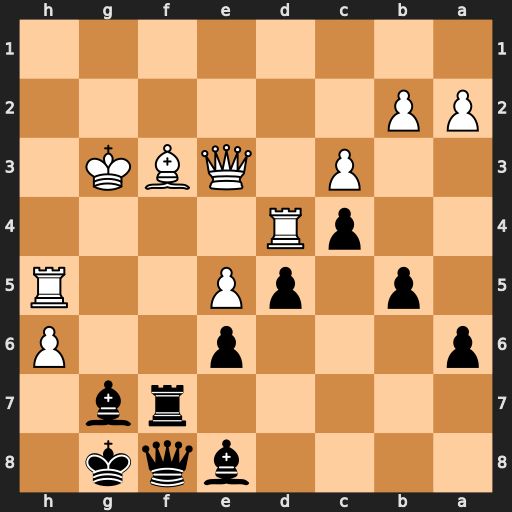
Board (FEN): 4bqk1/5rb1/p3p2P/1p1pP2R/2pR4/2P1QBK1/PP6/8
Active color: b
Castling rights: -
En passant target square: -
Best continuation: Rxf3+ Qxf3 Qxf3+ Kxf3 Bxh5+